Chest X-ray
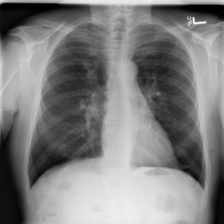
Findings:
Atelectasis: negative
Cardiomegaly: negative
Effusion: negative
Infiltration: negative
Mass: negative
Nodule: positive
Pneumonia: negative
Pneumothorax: negative
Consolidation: negative
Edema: negative
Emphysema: negative
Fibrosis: negative
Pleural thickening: negative
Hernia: negative